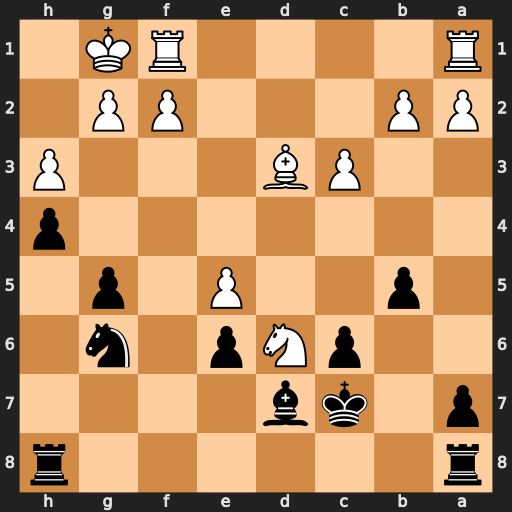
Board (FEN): r6r/p1kb4/2pNp1n1/1p2P1p1/7p/2PB3P/PP3PP1/R4RK1
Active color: b
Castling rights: -
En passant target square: -
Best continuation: Nxe5 Nxb5+ cxb5